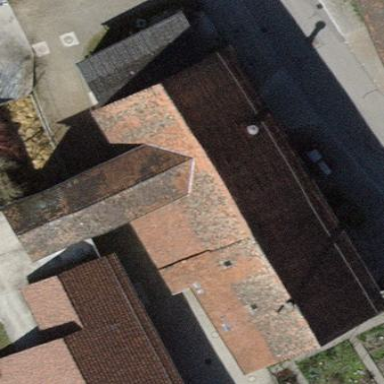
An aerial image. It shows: Farm building with gabled roof.